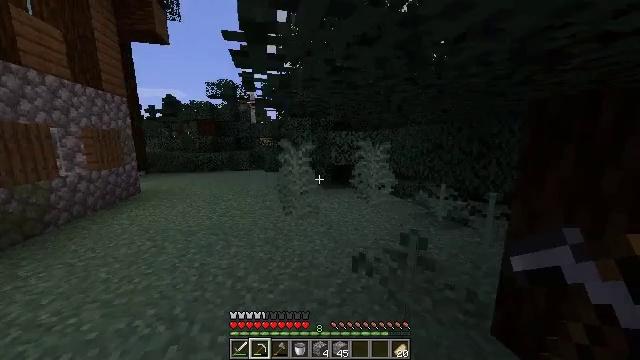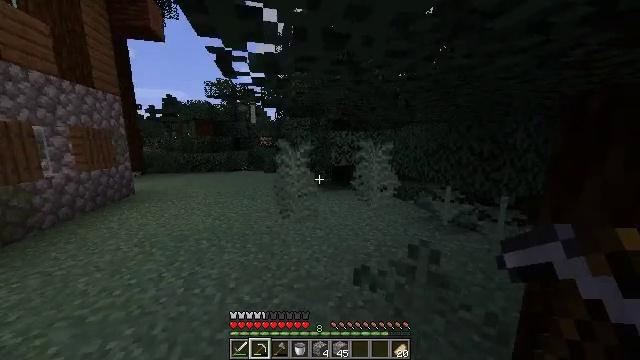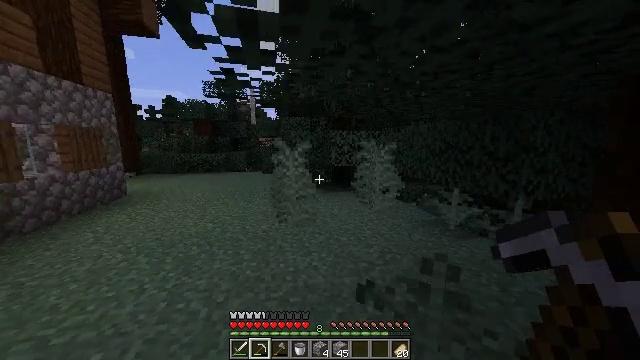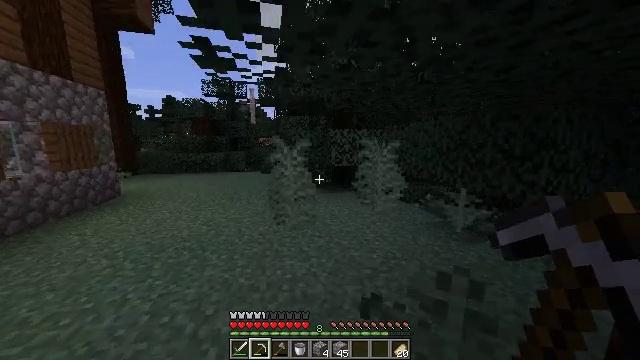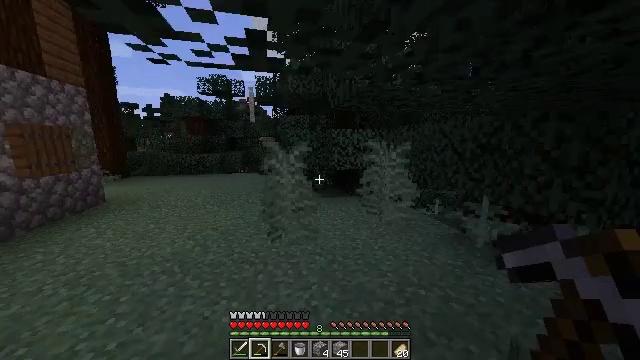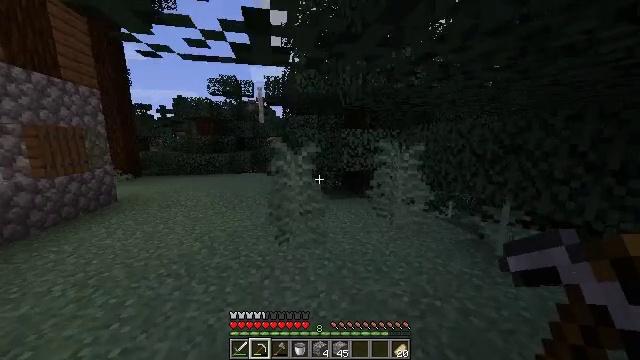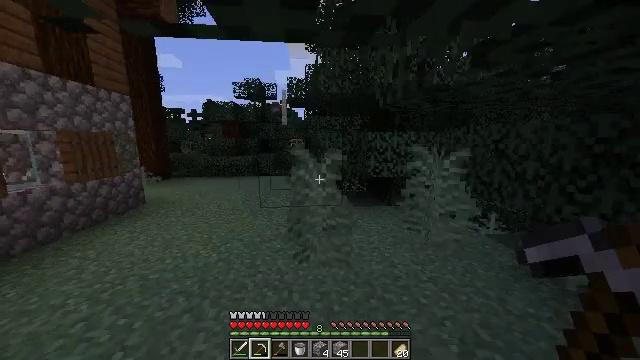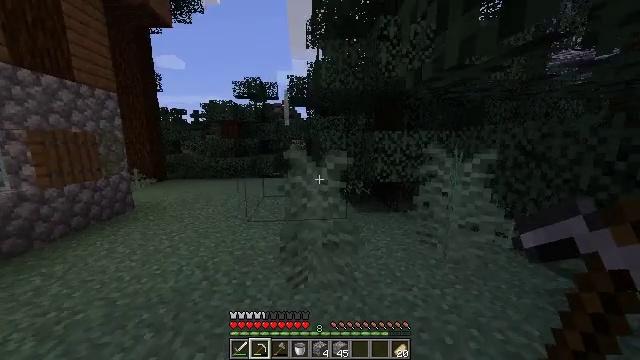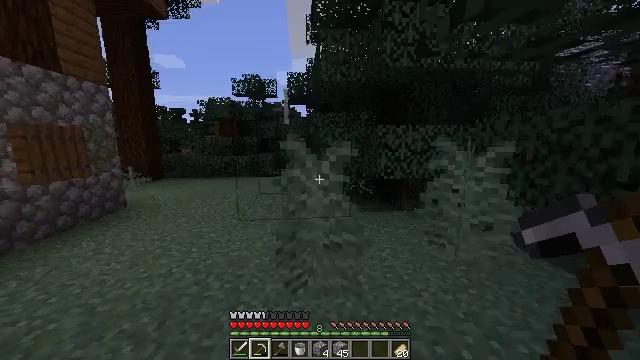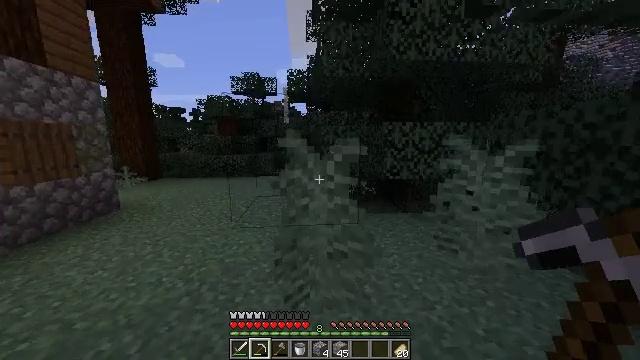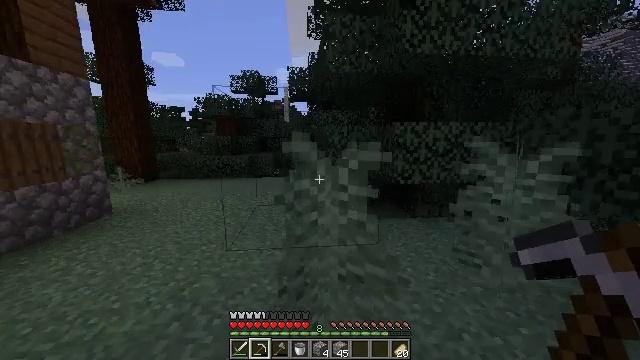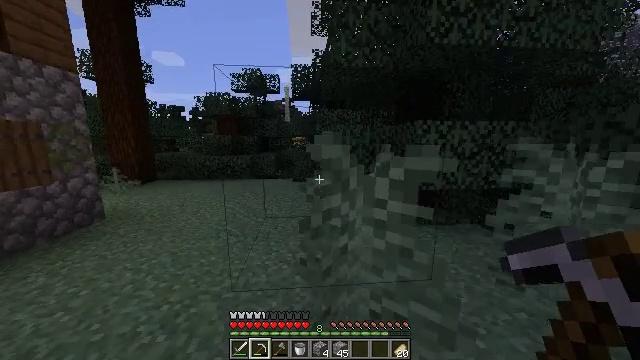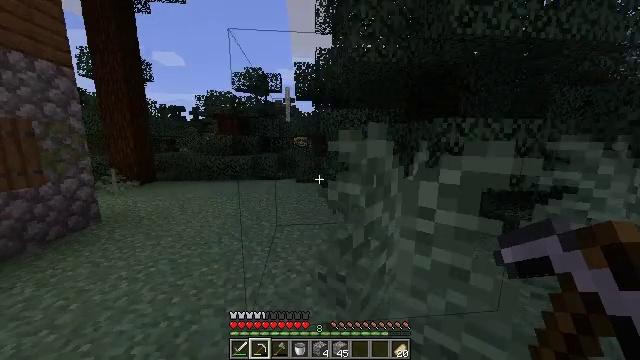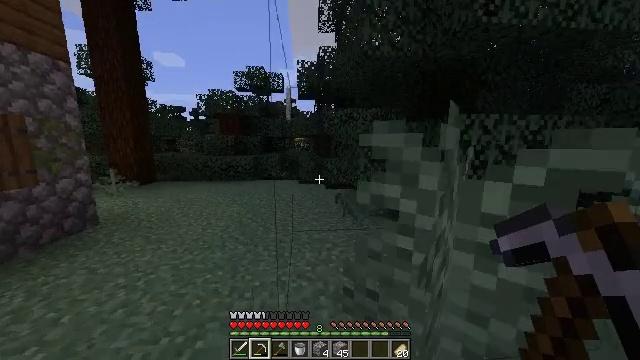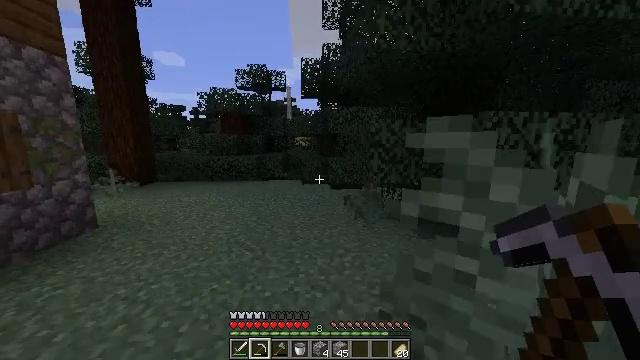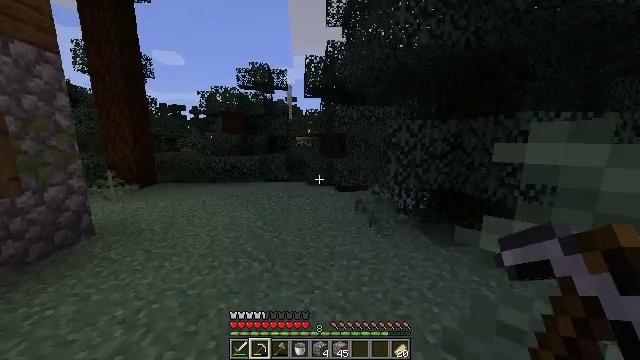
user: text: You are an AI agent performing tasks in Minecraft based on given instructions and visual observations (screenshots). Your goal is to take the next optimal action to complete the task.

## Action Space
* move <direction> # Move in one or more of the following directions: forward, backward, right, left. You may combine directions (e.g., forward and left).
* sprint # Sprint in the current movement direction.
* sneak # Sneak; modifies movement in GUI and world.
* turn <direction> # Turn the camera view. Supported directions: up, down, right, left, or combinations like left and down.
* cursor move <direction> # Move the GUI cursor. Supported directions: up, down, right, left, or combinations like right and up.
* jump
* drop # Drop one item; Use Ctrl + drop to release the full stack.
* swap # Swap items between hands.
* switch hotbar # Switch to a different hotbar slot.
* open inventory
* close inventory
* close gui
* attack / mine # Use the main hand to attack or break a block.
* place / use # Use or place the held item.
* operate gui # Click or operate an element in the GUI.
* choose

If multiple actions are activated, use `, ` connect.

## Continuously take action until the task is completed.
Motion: motion action
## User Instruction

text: Gather spruce leaves to collect foliage.
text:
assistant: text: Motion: move forward, sprint
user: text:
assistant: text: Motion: move forward, sprint
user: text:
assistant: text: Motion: move forward, sprint
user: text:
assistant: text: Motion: move forward, sprint
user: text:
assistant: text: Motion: move forward, sprint, turn left
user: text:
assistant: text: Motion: move forward, sprint, turn left, jump
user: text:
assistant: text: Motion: move forward, sprint, jump
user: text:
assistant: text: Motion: move forward and move left, sprint, jump
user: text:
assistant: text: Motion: move forward and move left, sprint, jump
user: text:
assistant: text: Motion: move forward and move left, sprint, jump
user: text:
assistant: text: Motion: move forward and move left, sprint, jump
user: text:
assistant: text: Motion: move forward and move left, sprint, jump
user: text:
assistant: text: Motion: move forward and move left, sprint, jump
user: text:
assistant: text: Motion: move forward and move left, sprint, jump
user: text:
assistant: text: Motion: move forward, sprint, jump
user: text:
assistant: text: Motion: move forward, sprint, jump
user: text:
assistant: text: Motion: move forward, sprint, jump
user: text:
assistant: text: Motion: move forward, sprint, jump
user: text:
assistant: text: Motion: move forward, sprint, jump
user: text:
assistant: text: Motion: move forward, sprint, jump
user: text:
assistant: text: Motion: move forward, sprint, jump
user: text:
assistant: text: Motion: move forward, sprint, jump
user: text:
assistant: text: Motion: move forward, sprint, jump
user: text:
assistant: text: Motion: move forward, sprint, jump
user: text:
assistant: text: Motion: move forward, sprint, turn left, jump
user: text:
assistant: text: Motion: move forward, sprint, turn left, jump
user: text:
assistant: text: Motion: move forward, sprint, jump
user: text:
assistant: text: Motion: move forward, sprint, jump
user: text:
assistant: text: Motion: move forward, sprint, jump
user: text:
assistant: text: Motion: move forward, sprint, jump